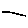
Label: line